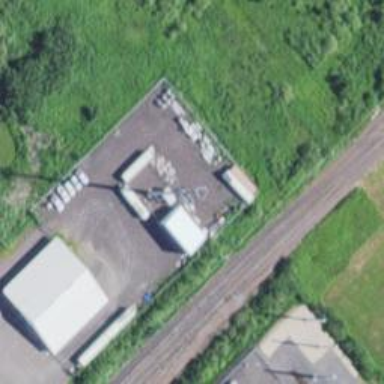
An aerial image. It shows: Industrial building.